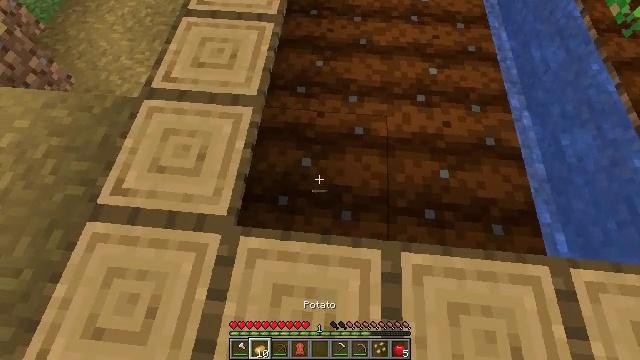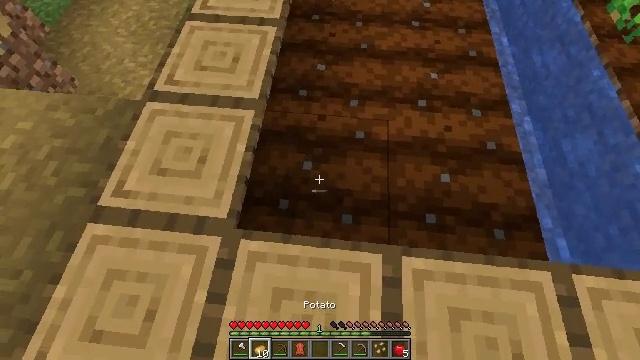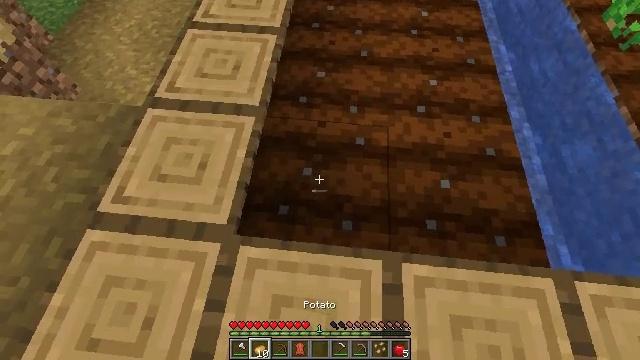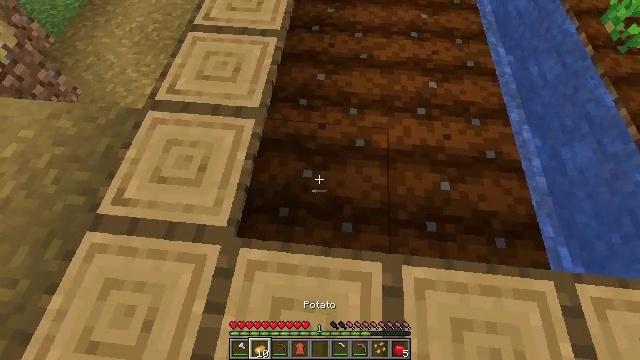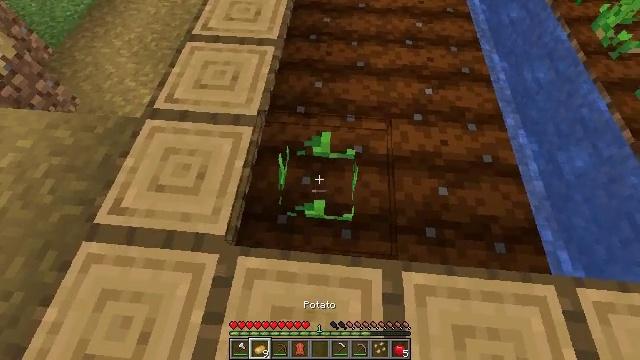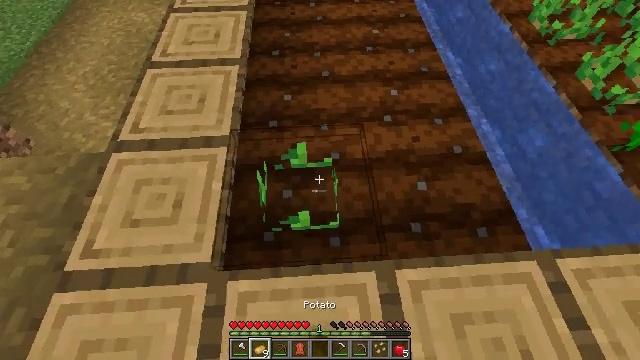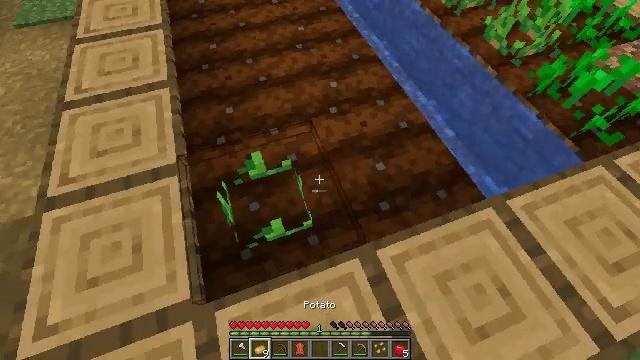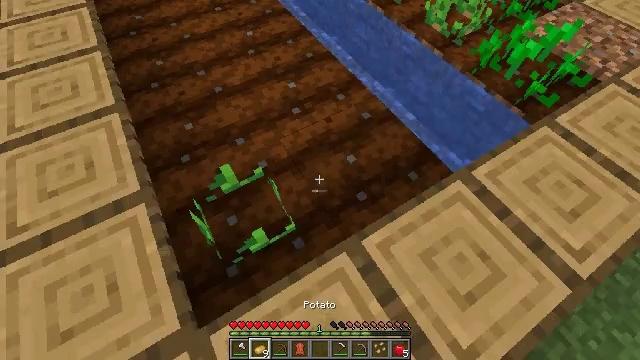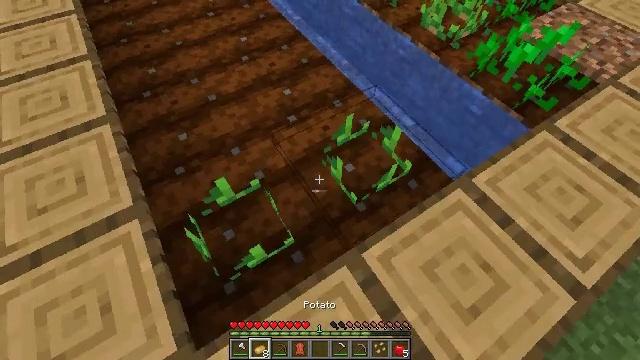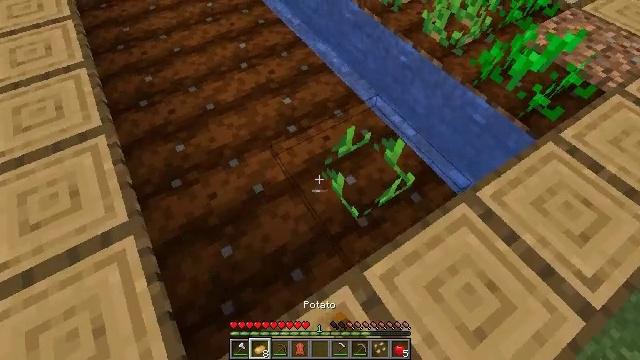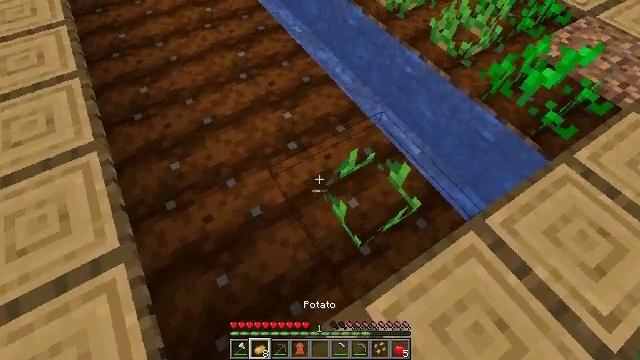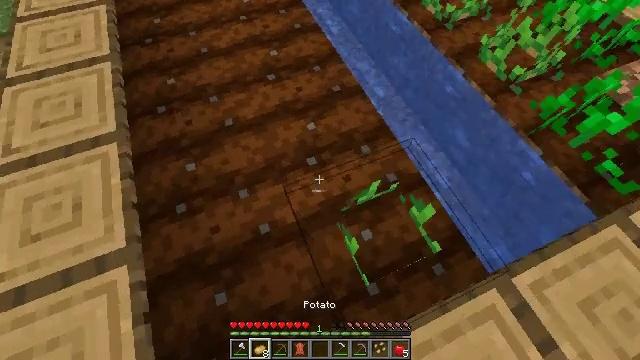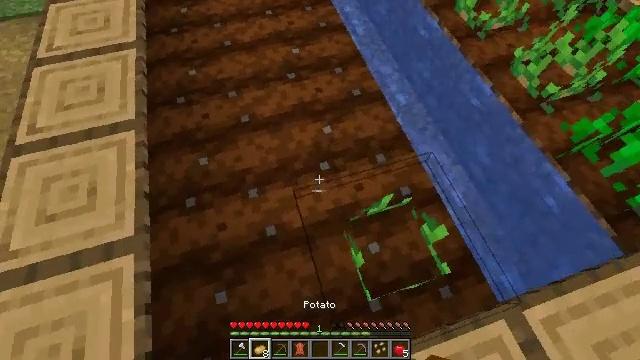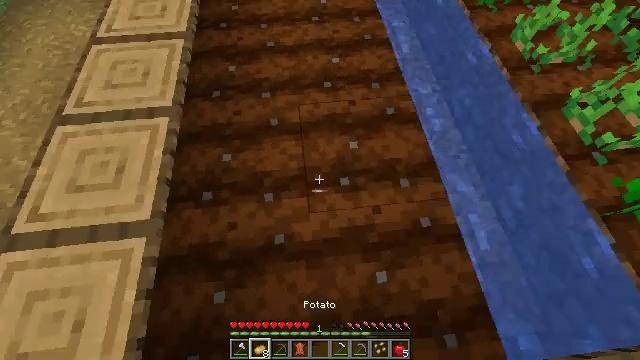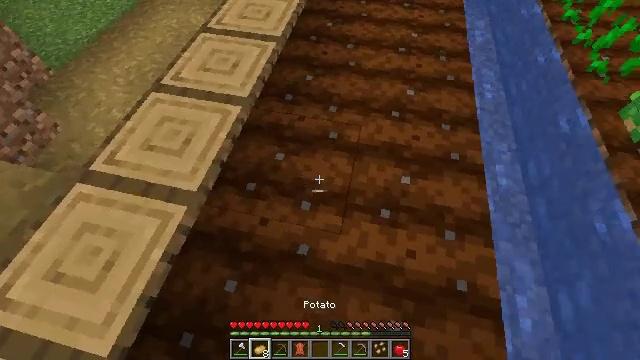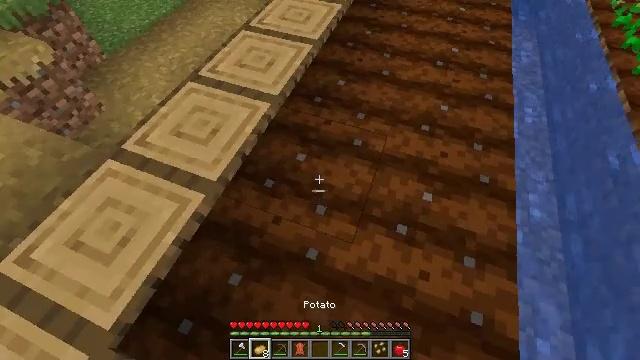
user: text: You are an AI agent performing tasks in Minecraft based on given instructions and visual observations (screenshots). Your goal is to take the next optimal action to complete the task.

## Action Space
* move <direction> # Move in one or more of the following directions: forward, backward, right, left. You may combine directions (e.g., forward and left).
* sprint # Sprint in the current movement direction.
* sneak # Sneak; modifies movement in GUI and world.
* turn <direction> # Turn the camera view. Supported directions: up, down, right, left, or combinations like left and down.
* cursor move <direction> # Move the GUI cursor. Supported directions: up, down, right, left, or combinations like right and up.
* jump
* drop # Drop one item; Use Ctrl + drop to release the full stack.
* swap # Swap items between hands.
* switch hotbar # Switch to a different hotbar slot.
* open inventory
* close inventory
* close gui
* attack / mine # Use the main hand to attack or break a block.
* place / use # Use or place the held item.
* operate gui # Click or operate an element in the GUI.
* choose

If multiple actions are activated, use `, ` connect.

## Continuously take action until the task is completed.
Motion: motion action
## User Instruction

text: Reclaim farmland by breaking it.
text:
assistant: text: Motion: no_op
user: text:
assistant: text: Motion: turn up
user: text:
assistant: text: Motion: no_op
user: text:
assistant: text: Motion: turn up, use / place
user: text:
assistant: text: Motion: turn right and up, use / place
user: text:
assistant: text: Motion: turn right, use / place
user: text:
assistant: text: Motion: turn right, use / place
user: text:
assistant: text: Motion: move forward, turn right, use / place
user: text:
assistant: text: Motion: move forward, use / place
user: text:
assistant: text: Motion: move forward, use / place
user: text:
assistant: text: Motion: move forward, turn left and down, use / place
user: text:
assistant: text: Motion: turn left, use / place
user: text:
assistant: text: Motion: turn left, use / place
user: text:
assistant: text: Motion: turn left and up, use / place
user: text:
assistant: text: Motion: turn left and up, use / place
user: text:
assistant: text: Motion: use / place
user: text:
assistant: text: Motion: turn left and down, use / place
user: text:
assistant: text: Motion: use / place
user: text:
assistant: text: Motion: turn right, use / place
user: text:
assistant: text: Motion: turn right, use / place
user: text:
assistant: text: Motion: turn right, use / place
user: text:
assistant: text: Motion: turn right and up, use / place
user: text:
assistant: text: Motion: use / place
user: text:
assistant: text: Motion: use / place
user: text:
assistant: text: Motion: no_op
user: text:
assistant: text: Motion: turn down
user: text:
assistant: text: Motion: turn down, use / place
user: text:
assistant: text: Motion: turn down, use / place
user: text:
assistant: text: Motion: turn down, use / place
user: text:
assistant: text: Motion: turn down